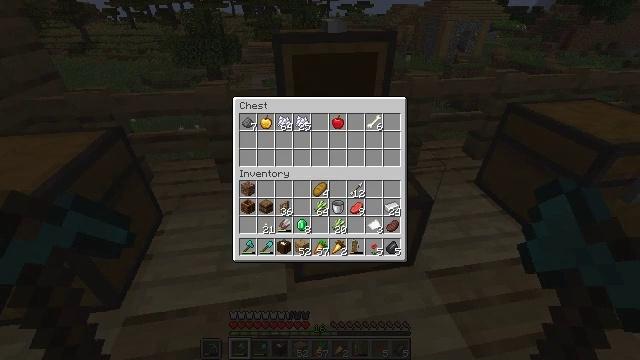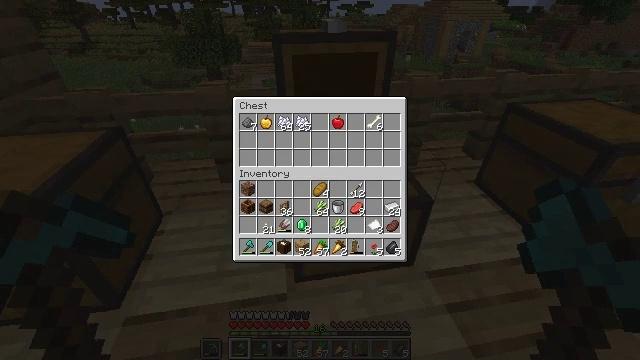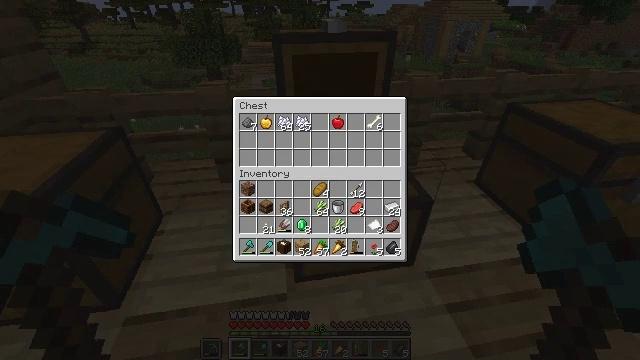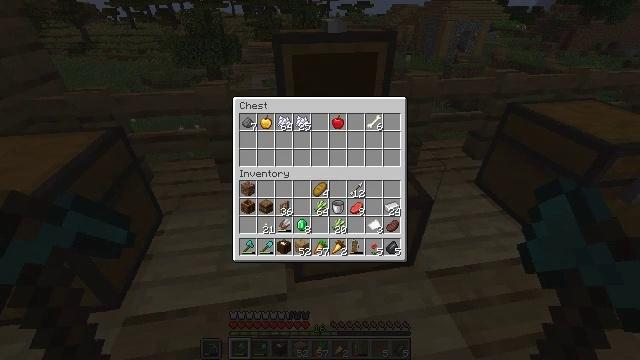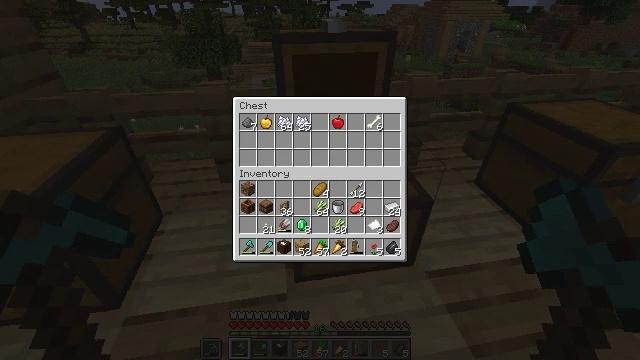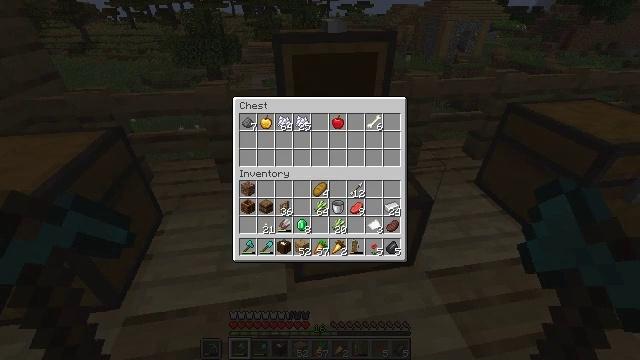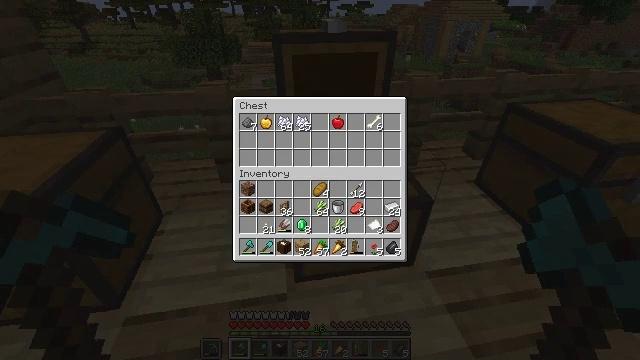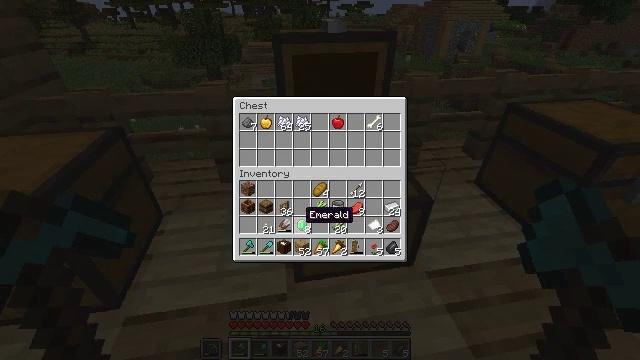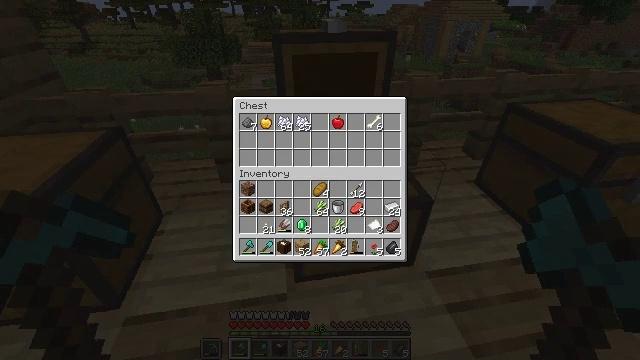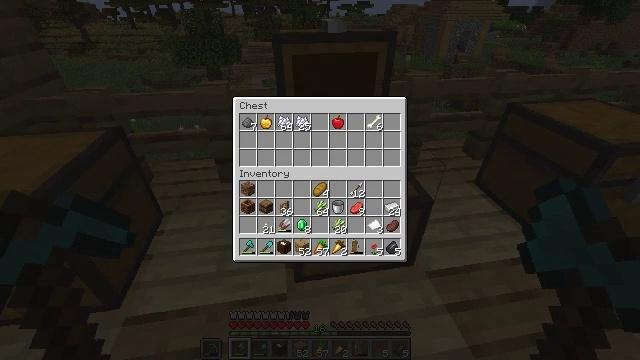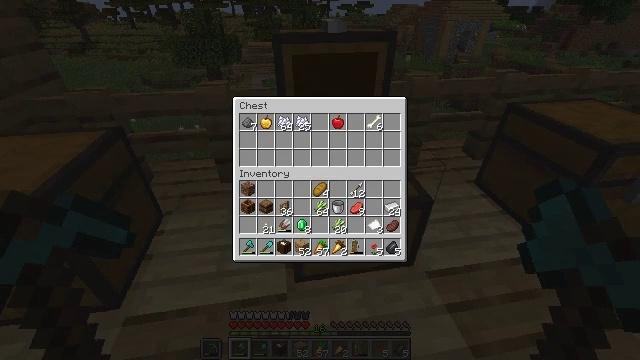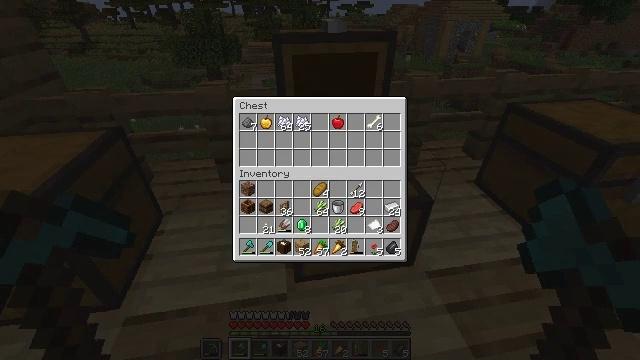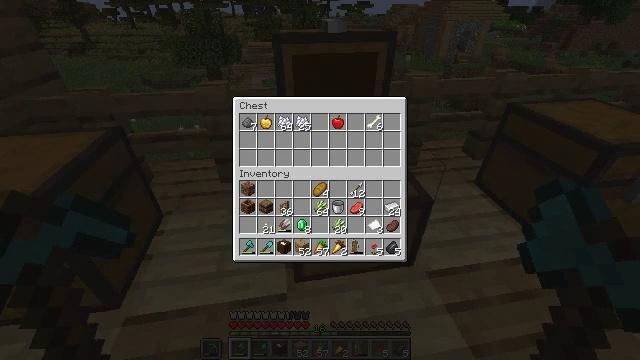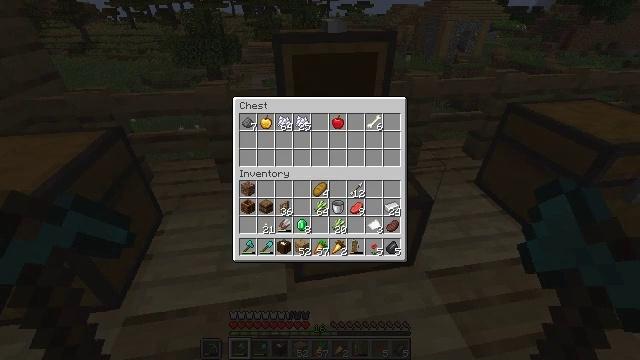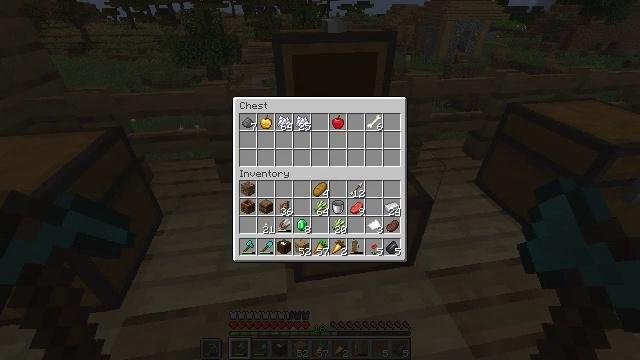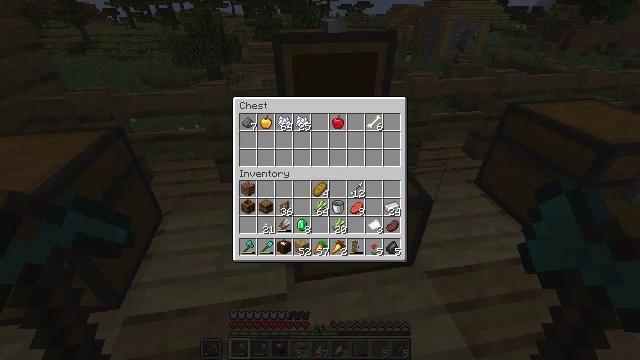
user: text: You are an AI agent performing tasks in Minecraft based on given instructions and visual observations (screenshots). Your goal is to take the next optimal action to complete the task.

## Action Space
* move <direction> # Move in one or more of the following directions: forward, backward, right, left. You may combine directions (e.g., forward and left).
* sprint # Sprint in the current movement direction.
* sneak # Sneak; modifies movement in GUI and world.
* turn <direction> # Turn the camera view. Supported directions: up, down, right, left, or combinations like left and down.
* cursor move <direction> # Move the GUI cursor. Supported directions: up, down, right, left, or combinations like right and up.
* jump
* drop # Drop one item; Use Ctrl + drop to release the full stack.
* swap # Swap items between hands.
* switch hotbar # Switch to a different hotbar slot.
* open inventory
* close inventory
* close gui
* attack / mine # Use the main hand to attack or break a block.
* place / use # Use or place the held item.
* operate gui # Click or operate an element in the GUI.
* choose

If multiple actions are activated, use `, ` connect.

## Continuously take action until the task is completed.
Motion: motion action
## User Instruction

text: Combine the necessary materials to craft a fletching table.
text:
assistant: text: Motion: no_op
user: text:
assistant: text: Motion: no_op
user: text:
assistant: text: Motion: no_op
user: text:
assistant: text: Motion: no_op
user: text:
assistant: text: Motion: no_op
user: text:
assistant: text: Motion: no_op
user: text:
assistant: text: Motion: cursor move right and down
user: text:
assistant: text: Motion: cursor move right and down
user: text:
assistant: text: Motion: cursor move down
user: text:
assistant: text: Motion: no_op
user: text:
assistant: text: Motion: no_op
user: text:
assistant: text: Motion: no_op
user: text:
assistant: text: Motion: no_op
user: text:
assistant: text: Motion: cursor move up
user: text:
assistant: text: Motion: sneak, cursor move up
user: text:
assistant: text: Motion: sneak, cursor move up
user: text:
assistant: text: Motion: sneak
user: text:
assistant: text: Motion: sneak
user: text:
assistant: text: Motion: sneak
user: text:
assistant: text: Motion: sneak
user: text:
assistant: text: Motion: sneak
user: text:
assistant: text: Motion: sneak
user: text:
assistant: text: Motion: sneak
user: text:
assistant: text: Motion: sneak, operate gui
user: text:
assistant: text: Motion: sneak, operate gui
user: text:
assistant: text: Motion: sneak, operate gui
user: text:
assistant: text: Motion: sneak
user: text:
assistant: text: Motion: sneak
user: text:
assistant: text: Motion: sneak
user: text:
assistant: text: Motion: sneak, cursor move up